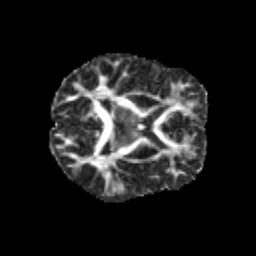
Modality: FA
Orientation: axial
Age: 11
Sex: male
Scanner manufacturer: siemens
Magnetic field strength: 3 T
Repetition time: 3.8 s
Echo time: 0.07 s